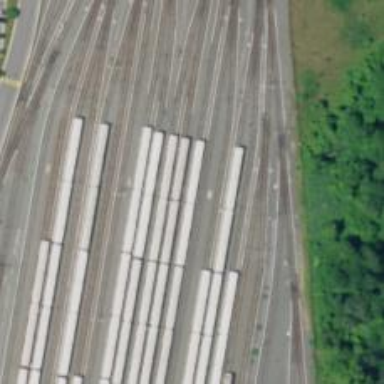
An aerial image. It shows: Yard area with electrified rail tracks.